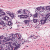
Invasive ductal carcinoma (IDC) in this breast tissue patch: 0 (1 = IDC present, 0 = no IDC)